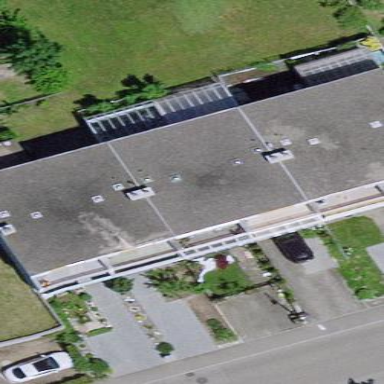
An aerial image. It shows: Terrace building.